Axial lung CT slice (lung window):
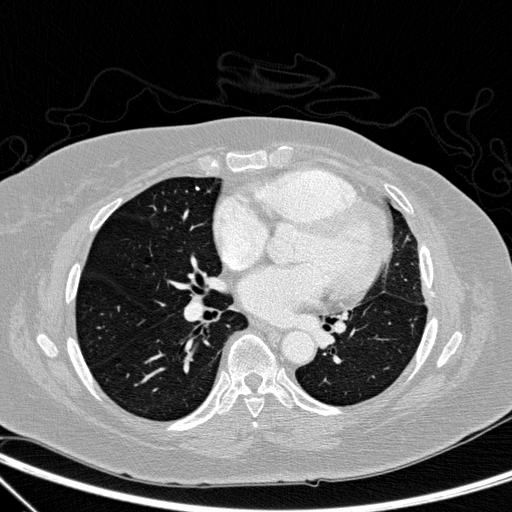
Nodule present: no